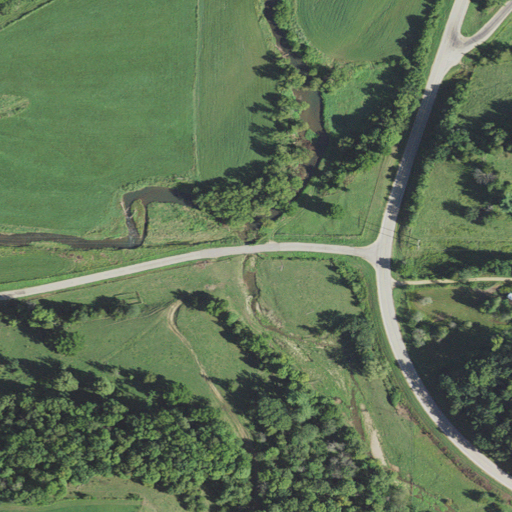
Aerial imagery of valley in Wisconsin named Graham Hollow containing pasture, deciduous forest, mixed forest, low intensity development, cultivated crops, open development, shrub, and medium intensity development